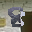
Label: 8